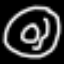
Label: donut